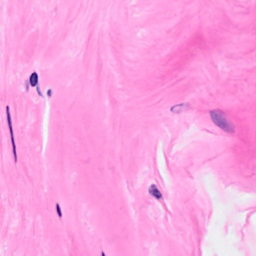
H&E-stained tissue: Breast